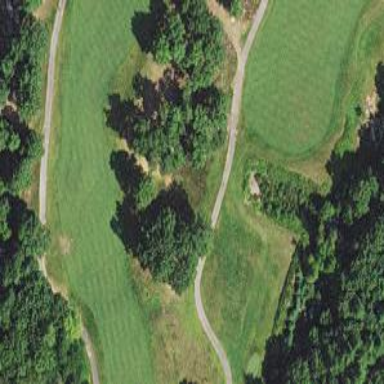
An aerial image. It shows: Grassy area designated as golf fairway.